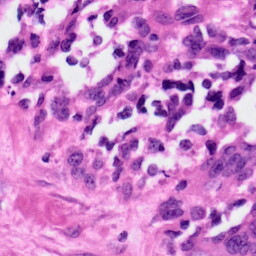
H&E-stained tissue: Ovarian